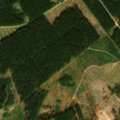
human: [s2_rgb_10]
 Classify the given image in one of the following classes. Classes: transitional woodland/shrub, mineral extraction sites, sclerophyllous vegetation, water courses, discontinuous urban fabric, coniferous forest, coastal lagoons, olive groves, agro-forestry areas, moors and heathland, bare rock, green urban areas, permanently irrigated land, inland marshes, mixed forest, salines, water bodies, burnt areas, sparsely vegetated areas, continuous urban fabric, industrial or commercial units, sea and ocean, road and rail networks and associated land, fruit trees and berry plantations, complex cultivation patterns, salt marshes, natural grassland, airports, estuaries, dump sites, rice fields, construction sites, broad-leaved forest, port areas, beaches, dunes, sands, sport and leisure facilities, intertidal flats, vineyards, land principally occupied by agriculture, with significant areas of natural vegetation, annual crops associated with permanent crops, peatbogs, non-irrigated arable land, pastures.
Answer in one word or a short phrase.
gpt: coniferous forest, mixed forest, transitional woodland/shrub